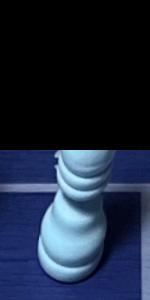
Label: Bishop_White